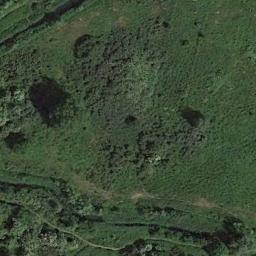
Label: meadow